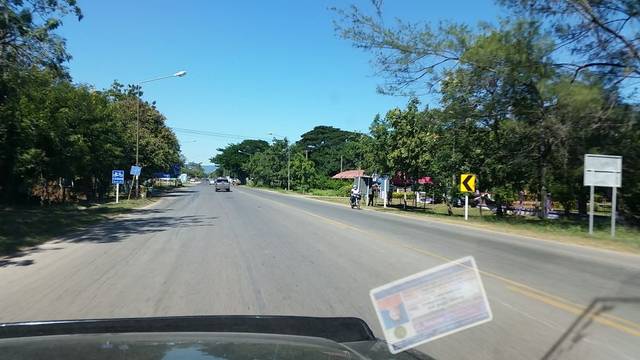
Region: Thailand
Coordinates: 15.818, 102.029